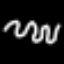
Label: squiggle